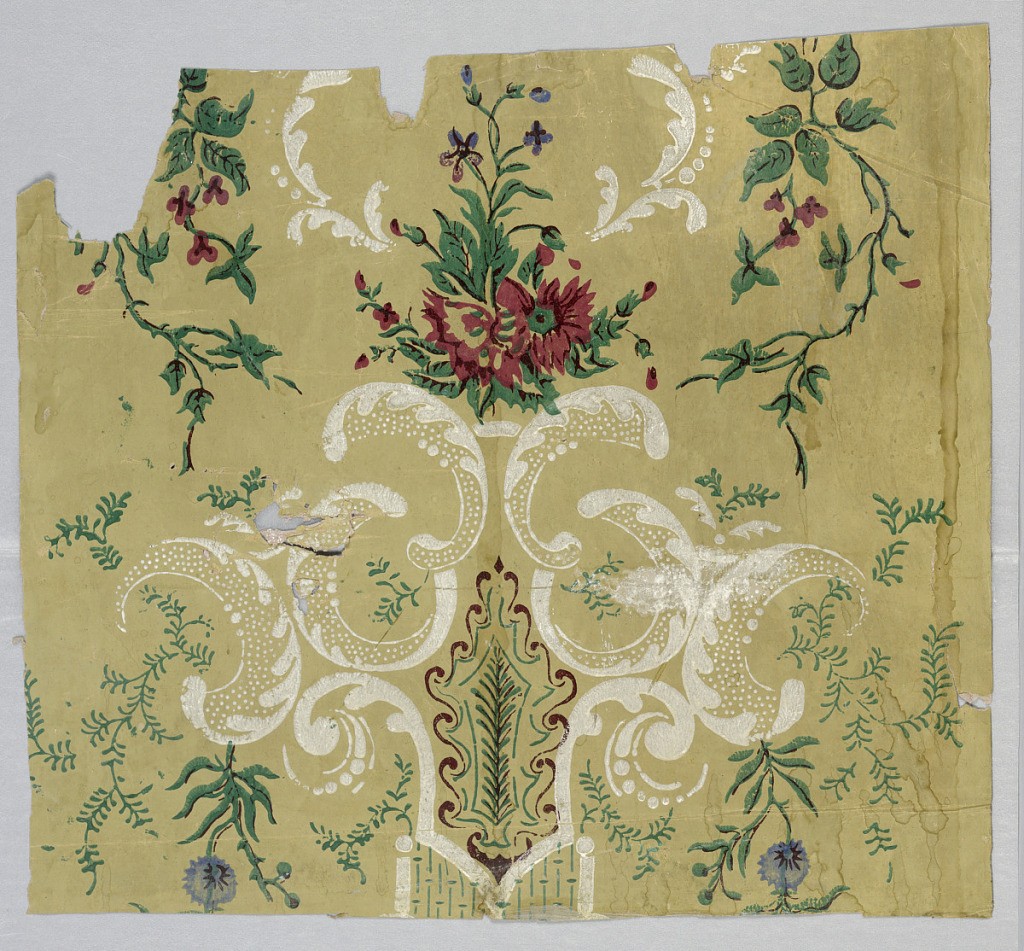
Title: Sidewall - fragment
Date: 1840–60
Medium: Machine-printed
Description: In thinly applied colors, white scroll work, deep pink flowers with maroon shading, green foliage with brown-black veining, blue flowers on tan ground.